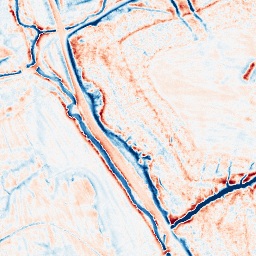
Category: edge_preserving
Decomposition family: anisotropic_diffusion
Decomposition parameters: iterations: 50
kappa: 50
gamma: 0.1
Upsampling method: quartic
Upsampling parameters: scale: 8
Upsampling scale: 8